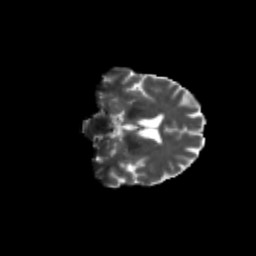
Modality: T2w
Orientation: coronal
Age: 65
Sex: male
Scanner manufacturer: siemens
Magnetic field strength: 3 T
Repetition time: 4.71 s
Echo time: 0.0906 s